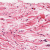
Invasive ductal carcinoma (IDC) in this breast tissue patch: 0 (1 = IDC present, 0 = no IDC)